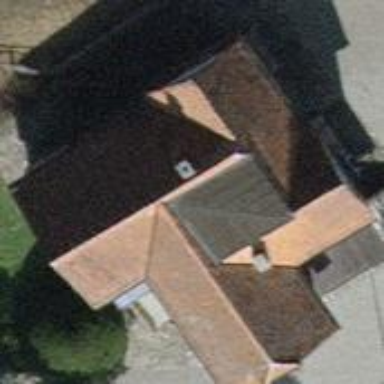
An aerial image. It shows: Detached building.